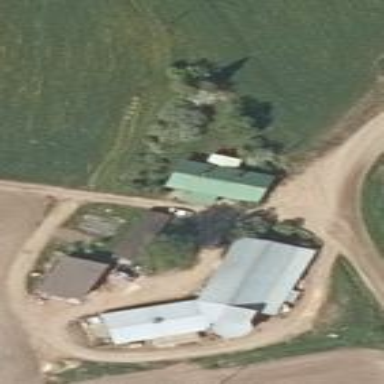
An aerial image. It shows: Farmyard area.